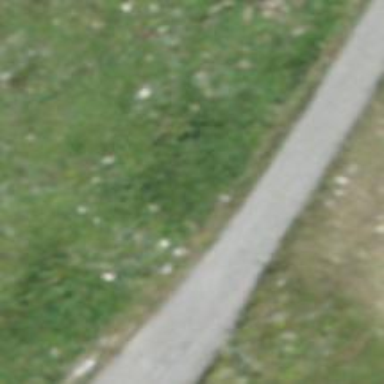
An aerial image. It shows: Well-maintained track road with grade 1 tracktype.